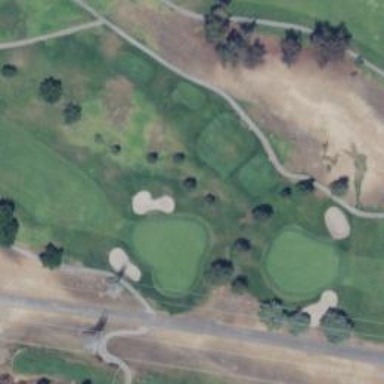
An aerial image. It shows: Golf hole.